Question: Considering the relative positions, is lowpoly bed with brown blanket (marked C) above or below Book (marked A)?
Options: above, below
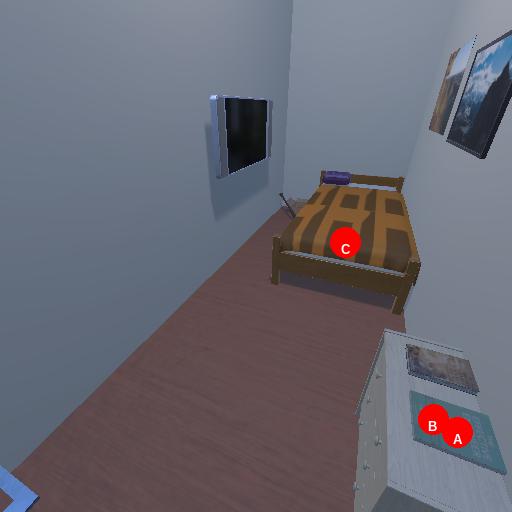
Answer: above